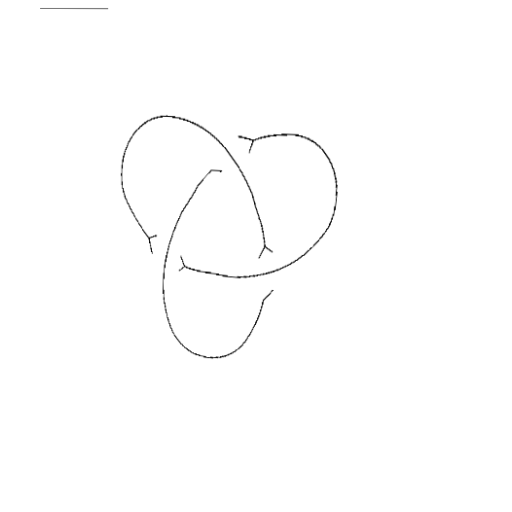
Crossing number: 3